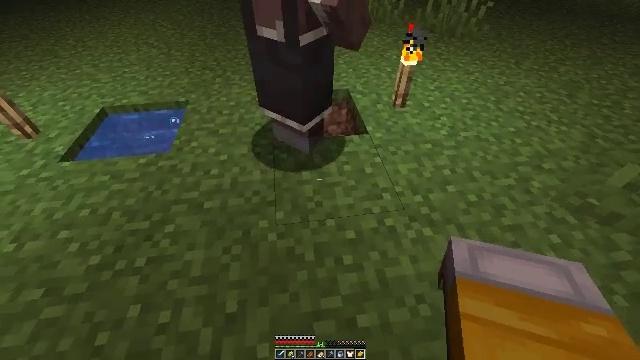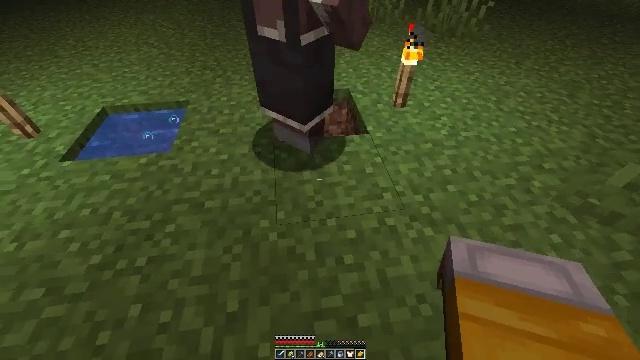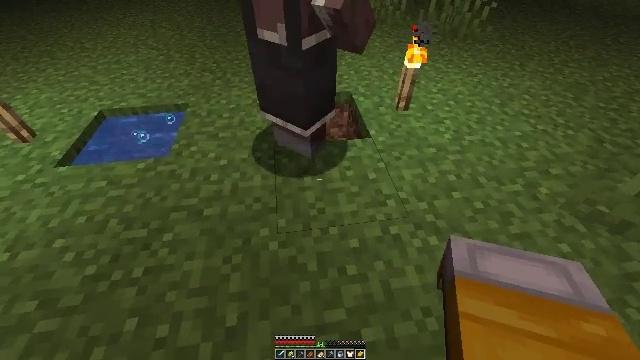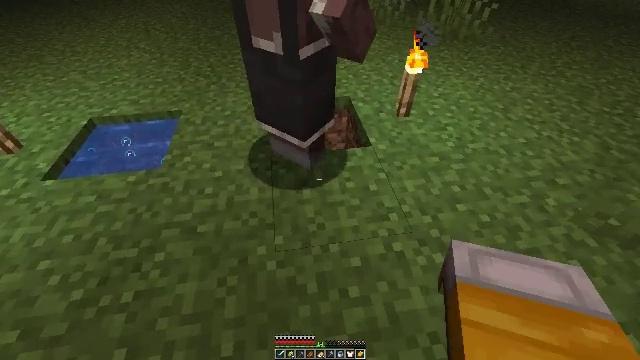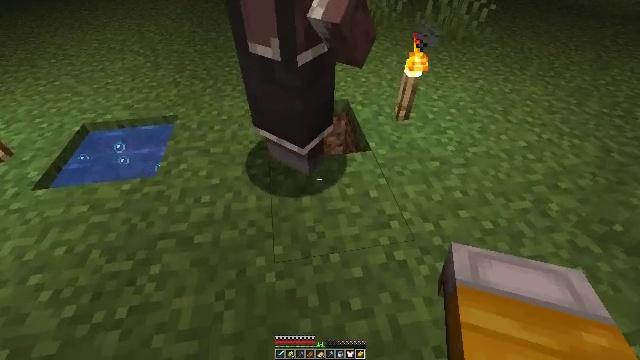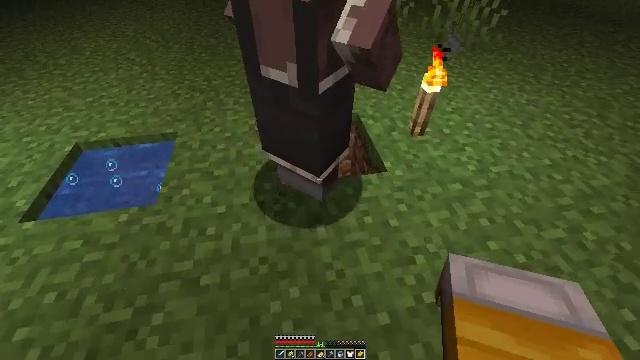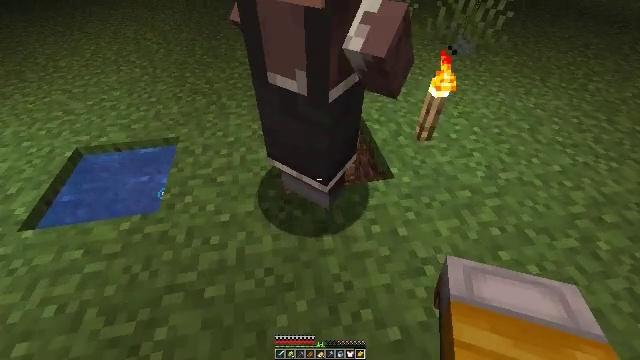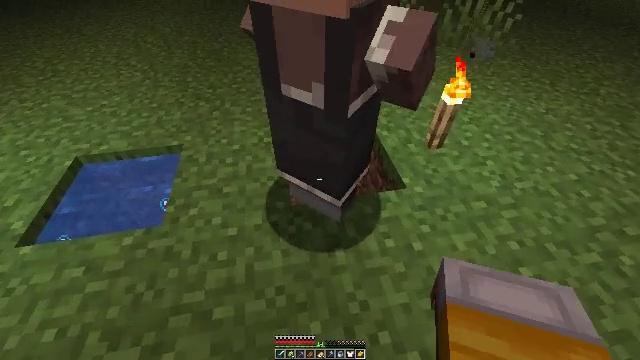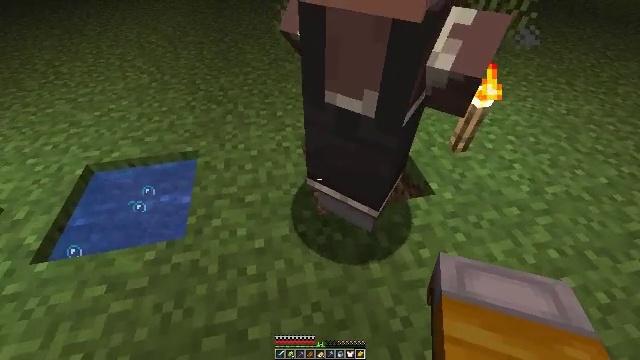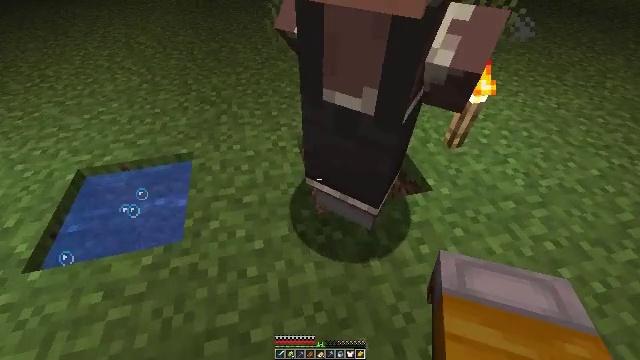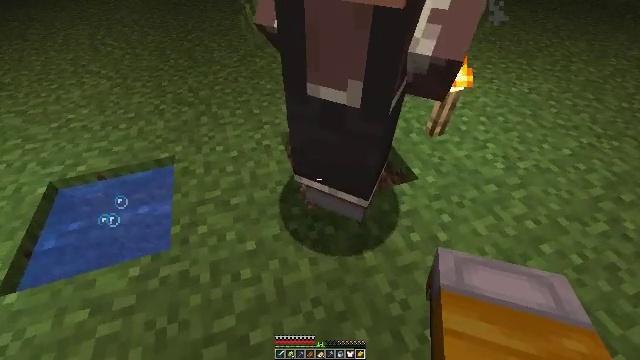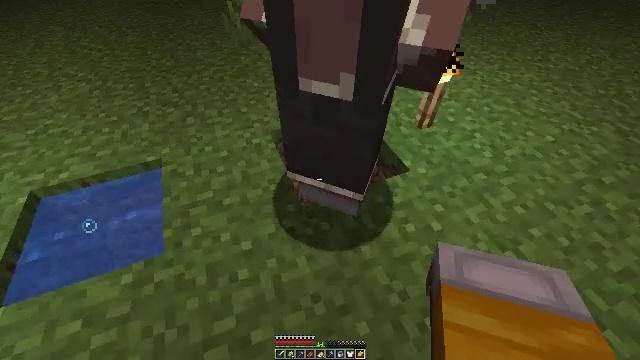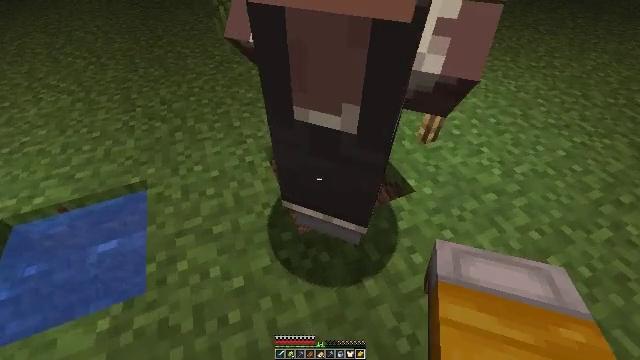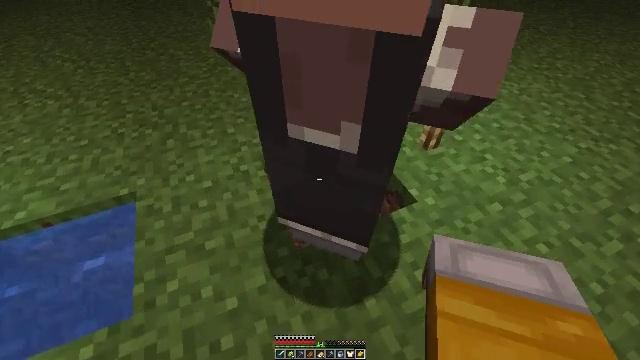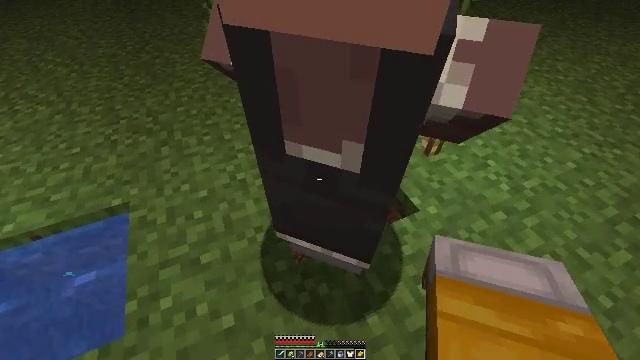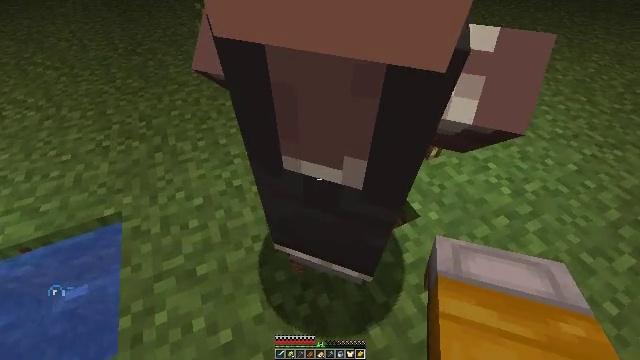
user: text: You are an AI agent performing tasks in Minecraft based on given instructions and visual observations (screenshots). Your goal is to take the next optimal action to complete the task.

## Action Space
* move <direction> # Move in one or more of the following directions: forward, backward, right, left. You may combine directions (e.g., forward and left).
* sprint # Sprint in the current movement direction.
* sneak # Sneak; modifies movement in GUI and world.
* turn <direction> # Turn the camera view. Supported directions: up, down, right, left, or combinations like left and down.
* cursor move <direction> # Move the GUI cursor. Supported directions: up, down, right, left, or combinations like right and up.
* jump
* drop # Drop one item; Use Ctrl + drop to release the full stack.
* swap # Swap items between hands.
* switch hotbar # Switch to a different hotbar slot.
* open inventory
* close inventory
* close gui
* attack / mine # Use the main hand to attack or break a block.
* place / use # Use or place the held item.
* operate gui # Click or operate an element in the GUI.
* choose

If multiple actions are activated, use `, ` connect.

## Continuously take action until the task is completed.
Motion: motion action
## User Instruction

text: Attack the orange bed to pick it up.
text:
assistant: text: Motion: no_op
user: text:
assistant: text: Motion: move forward
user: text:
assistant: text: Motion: move forward
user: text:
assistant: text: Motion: move forward and move left
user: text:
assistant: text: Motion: move forward and move left
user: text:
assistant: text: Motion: move forward and move left
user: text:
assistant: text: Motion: move left
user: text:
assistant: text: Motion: turn right
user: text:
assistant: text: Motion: turn right
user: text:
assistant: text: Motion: turn right
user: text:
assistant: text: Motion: move forward, turn right
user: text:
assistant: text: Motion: move forward
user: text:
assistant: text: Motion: move forward
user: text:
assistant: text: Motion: no_op
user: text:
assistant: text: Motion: no_op
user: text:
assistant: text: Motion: turn right
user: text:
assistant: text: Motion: turn right
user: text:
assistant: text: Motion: turn right
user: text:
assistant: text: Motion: turn right
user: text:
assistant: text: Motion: no_op
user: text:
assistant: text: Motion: move forward
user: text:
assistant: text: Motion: move forward
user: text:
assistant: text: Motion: move forward
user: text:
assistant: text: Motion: no_op
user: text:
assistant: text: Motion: no_op
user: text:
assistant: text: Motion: no_op
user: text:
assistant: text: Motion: no_op
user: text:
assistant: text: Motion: no_op
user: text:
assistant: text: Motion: no_op
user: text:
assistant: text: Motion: no_op